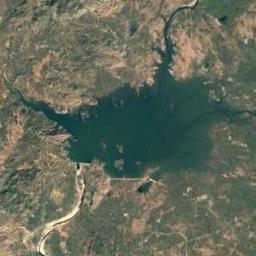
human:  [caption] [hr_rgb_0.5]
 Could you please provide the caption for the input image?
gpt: There are many trees around the lake .

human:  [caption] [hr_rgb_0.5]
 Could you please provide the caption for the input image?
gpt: The lake with a border that is not obvious lies in a mountainous area and the water is deep green .

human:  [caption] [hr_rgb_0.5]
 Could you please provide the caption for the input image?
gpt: An irregularly shaped blue-blue lake is surrounded by yellow-brown mountains with sparse green vegetation .

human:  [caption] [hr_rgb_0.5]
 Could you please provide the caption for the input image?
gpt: There are trees around the lake in the picture .

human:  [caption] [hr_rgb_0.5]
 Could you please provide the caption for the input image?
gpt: There are green land and brown bare land around the lake .